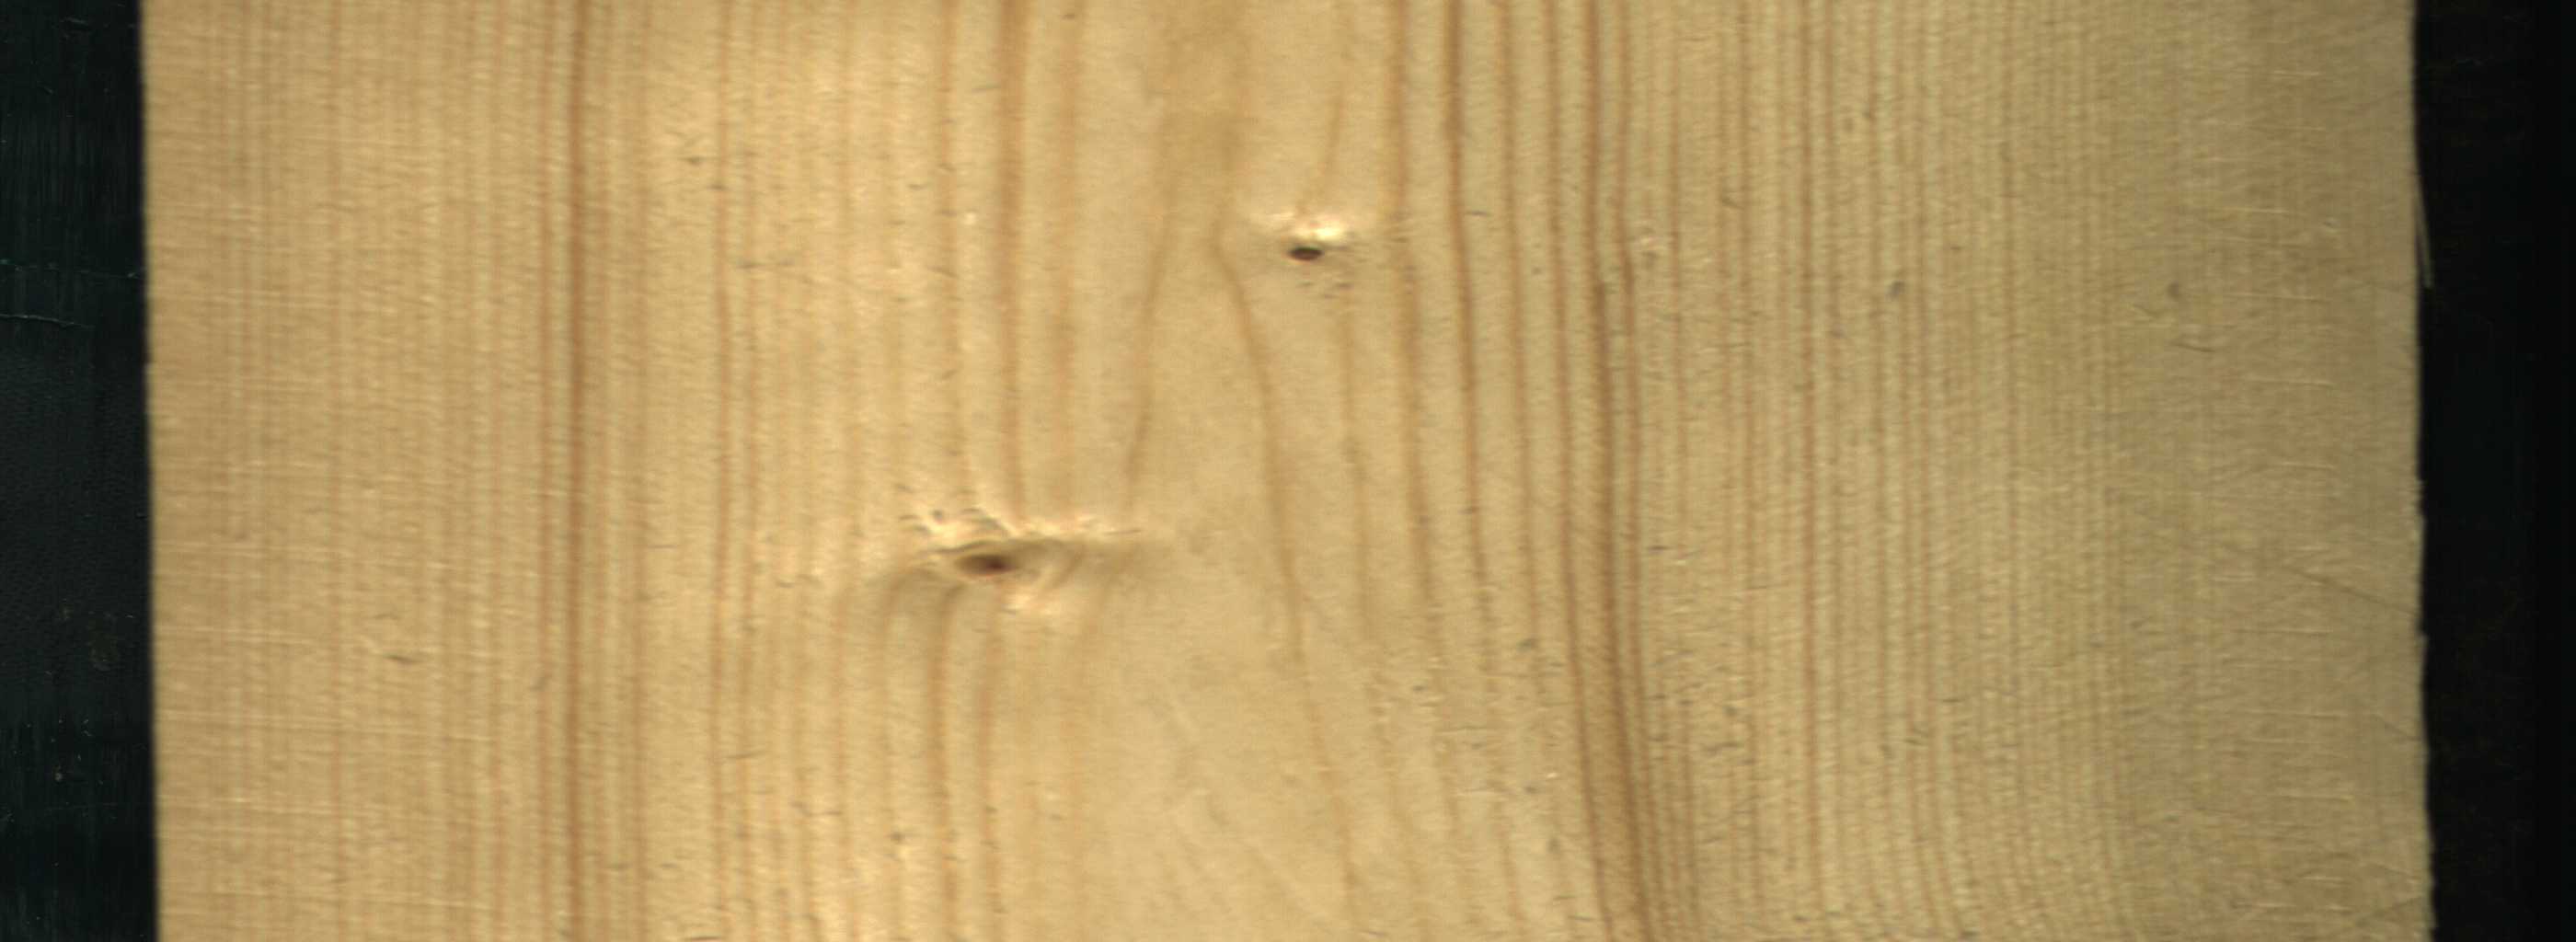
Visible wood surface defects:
Live_Knot
Live_Knot